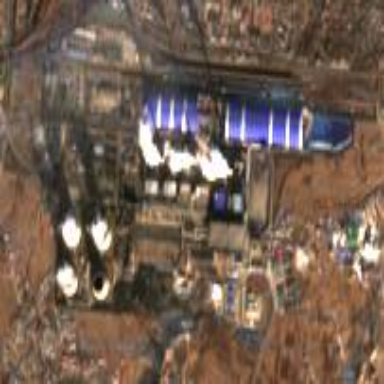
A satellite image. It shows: Industrial area with coal power plant.